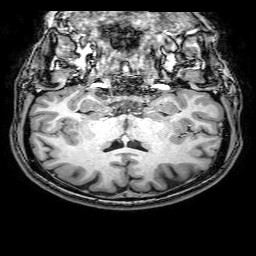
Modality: T1w
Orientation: sagittal
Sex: female
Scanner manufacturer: philips
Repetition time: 0.008119 s
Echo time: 0.00371 s